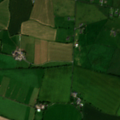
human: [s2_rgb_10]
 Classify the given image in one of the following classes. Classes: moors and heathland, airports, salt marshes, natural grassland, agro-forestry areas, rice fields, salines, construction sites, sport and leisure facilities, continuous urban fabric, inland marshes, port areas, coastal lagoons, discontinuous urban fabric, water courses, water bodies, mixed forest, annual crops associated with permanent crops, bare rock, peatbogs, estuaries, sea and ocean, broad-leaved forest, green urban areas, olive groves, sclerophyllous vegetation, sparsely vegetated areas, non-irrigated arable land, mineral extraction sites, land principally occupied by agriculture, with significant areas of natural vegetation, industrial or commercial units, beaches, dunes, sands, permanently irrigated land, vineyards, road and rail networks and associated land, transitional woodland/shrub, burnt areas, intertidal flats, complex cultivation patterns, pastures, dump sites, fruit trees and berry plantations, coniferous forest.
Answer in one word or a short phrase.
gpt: non-irrigated arable land, pastures